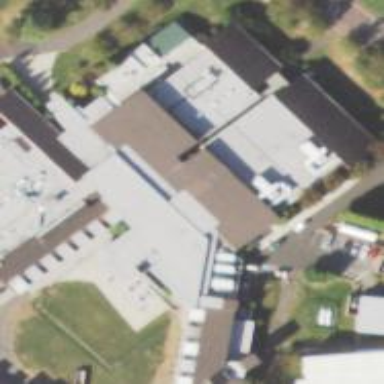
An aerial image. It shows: College building.